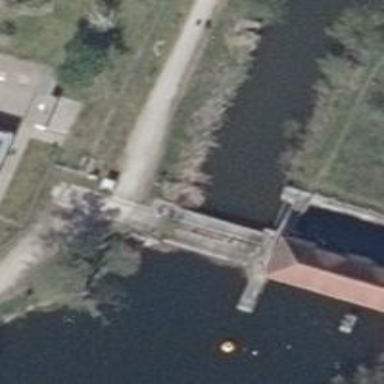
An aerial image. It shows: Scenic river with lock obstacle.